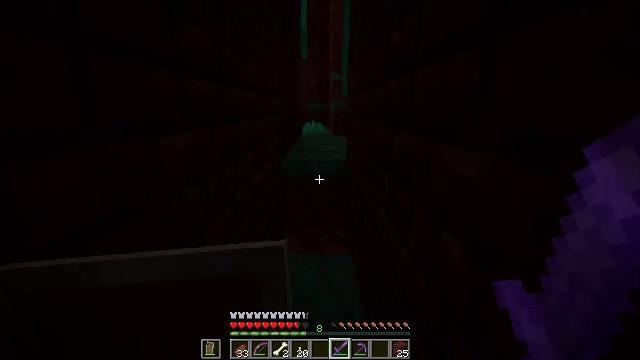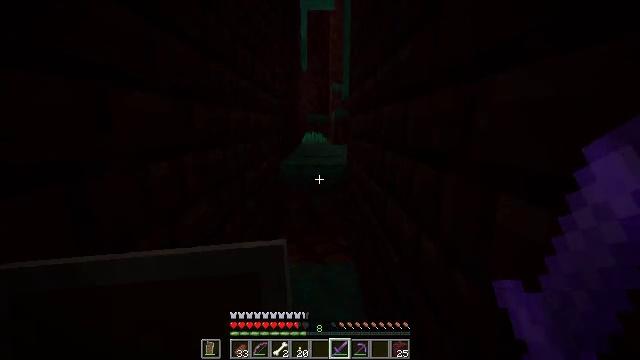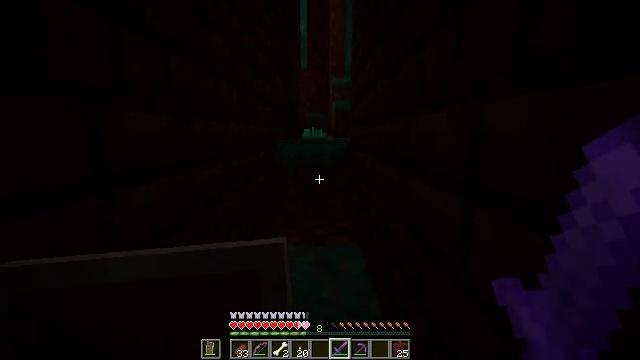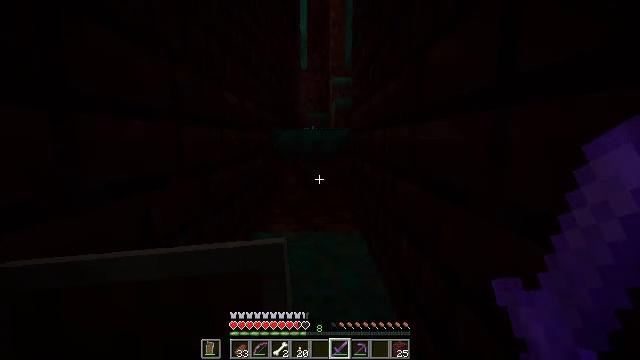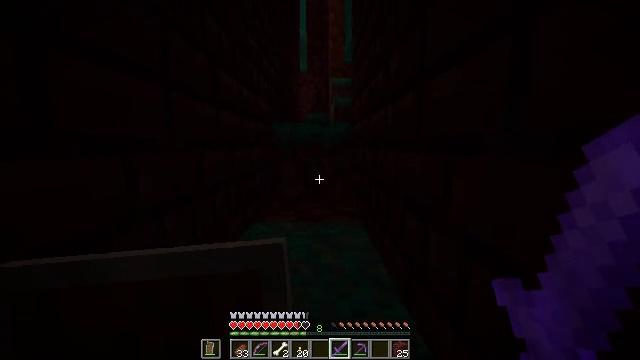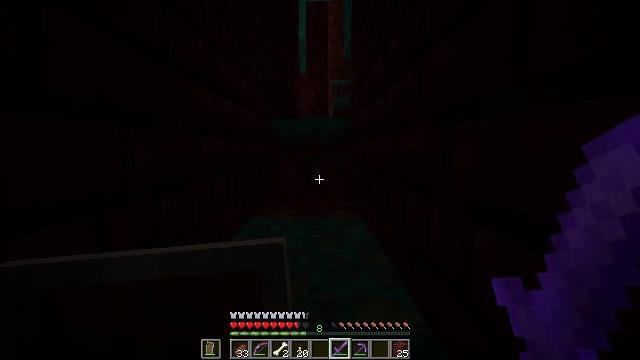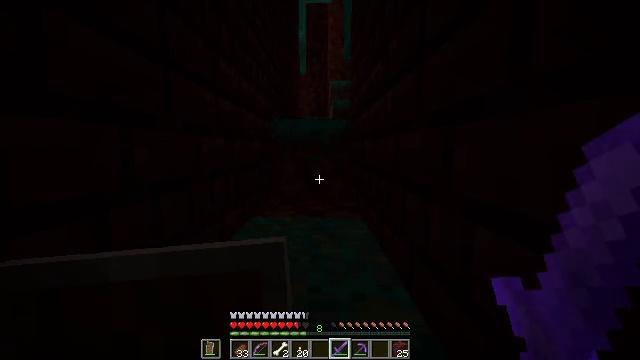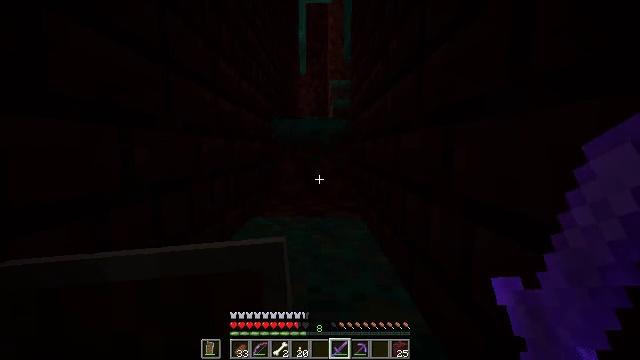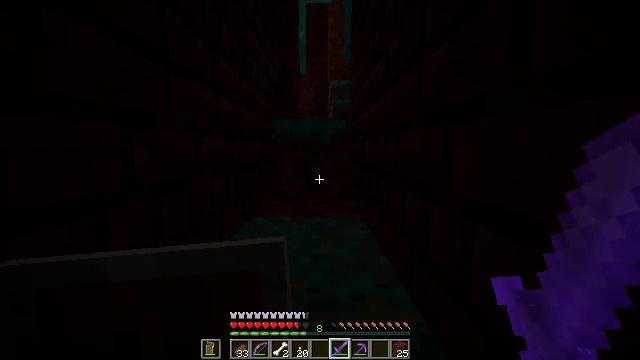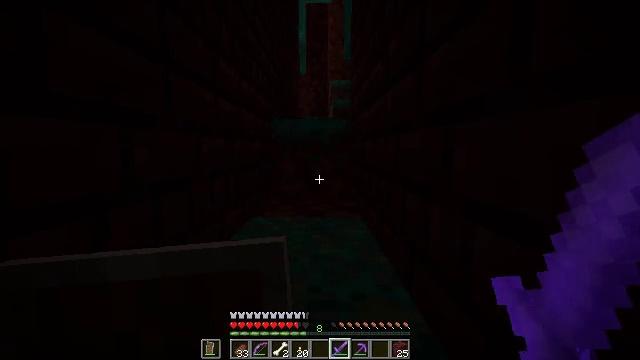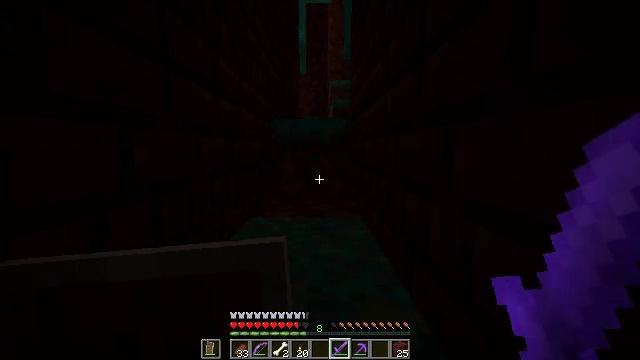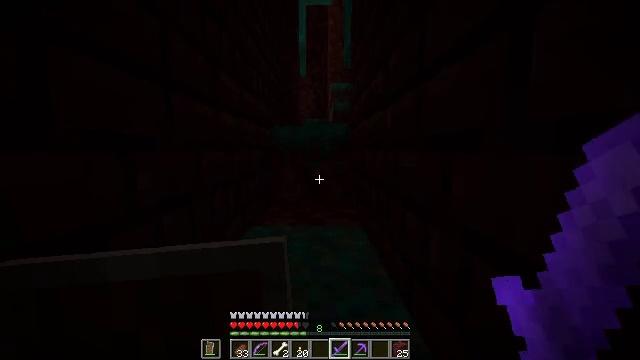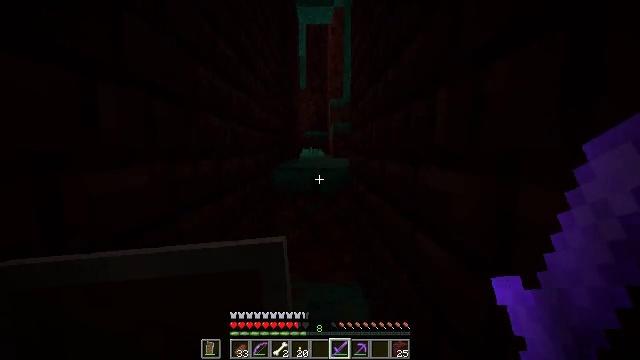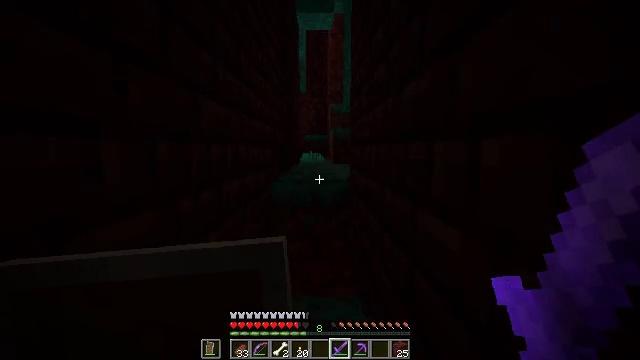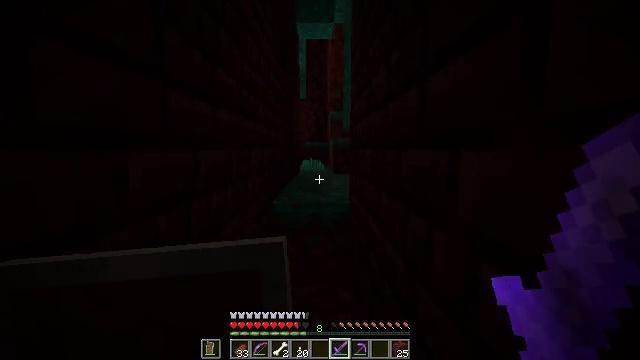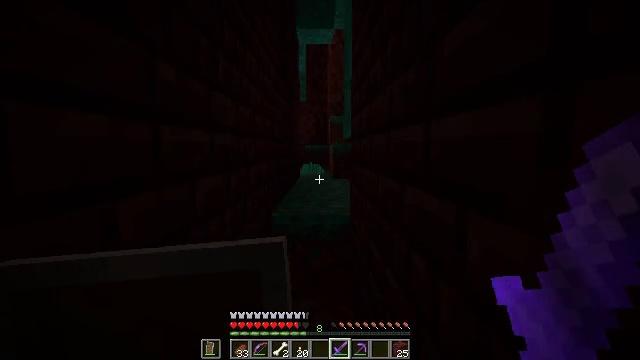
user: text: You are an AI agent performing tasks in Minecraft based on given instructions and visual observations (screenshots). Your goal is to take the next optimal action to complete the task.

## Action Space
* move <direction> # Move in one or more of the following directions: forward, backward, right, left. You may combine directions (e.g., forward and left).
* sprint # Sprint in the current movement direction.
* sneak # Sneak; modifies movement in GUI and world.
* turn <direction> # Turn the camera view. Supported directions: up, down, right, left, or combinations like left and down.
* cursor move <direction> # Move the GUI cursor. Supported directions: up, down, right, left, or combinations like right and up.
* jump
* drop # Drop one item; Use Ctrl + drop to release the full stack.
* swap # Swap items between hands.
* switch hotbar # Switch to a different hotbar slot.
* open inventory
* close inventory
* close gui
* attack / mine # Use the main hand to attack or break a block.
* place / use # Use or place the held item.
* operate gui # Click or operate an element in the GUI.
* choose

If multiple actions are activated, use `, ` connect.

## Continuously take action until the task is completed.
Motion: motion action
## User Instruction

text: Break the nether bricks in a fortress.
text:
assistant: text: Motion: move forward, turn up, jump
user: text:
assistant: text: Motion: move forward, turn up, jump
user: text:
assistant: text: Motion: move forward, turn up
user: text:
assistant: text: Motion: move forward, turn up
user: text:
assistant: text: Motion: move forward
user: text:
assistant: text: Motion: move forward
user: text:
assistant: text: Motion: move forward
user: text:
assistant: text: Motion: move forward
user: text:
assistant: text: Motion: move forward
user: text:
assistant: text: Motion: move forward
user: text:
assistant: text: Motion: move forward, jump
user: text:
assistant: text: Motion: move forward, jump
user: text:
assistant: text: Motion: move forward, jump
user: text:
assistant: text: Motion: move forward, jump
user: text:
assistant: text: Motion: move forward, jump
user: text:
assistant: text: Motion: move forward
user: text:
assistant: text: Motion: move forward
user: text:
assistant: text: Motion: move forward
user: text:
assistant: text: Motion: move forward
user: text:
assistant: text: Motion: move forward
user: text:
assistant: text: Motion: move forward
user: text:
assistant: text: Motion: move forward
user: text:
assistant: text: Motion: move forward
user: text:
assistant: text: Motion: move forward
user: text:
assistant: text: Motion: move forward
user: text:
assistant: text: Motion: move forward
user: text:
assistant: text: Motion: move forward
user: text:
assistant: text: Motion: move forward
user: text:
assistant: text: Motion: move forward
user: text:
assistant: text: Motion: move forward, jump